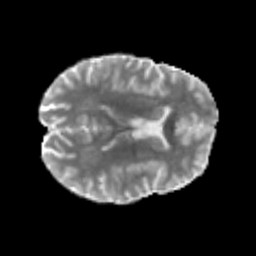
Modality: MD
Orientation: axial
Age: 29
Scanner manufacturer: philips
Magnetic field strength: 3 T
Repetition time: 8.6 s
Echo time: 0.127 s